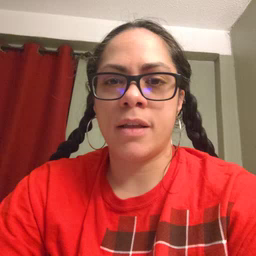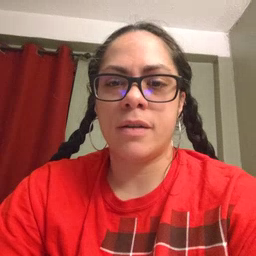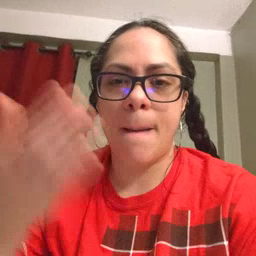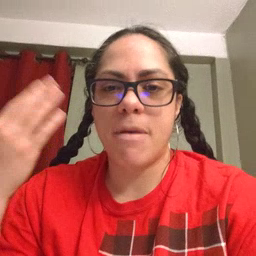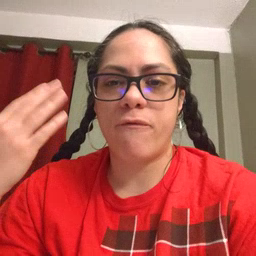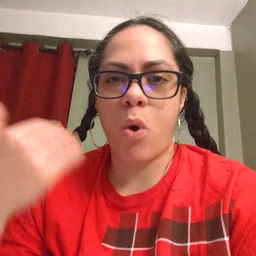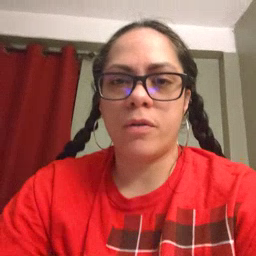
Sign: before